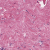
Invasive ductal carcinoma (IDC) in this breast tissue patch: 0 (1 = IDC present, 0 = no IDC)